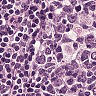
Metastatic tissue present: no